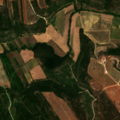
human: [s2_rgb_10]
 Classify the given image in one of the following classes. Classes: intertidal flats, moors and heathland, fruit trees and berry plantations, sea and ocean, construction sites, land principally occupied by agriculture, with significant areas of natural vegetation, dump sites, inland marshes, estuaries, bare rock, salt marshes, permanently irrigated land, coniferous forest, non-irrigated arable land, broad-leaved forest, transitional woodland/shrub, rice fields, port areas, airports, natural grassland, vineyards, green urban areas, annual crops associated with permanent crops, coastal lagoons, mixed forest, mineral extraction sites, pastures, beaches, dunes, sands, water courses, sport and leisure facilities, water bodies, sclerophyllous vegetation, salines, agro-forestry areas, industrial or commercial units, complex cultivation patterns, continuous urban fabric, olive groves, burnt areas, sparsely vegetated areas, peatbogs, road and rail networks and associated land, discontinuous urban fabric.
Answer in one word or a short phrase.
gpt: vineyards, annual crops associated with permanent crops, complex cultivation patterns, land principally occupied by agriculture, with significant areas of natural vegetation, broad-leaved forest, moors and heathland, transitional woodland/shrub